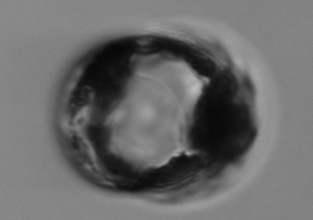
Label: Guinardia_flaccida